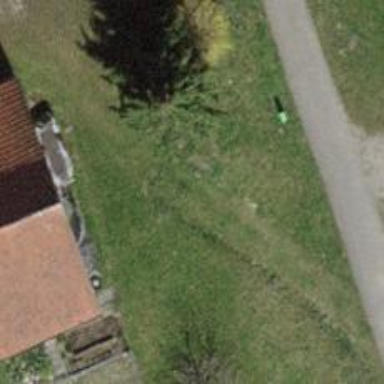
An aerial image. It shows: Grass track.